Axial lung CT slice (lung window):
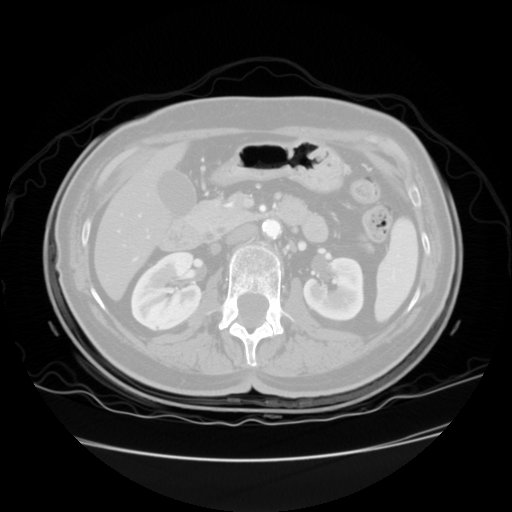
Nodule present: no